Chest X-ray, PA view. Patient: 52 years old, sex F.
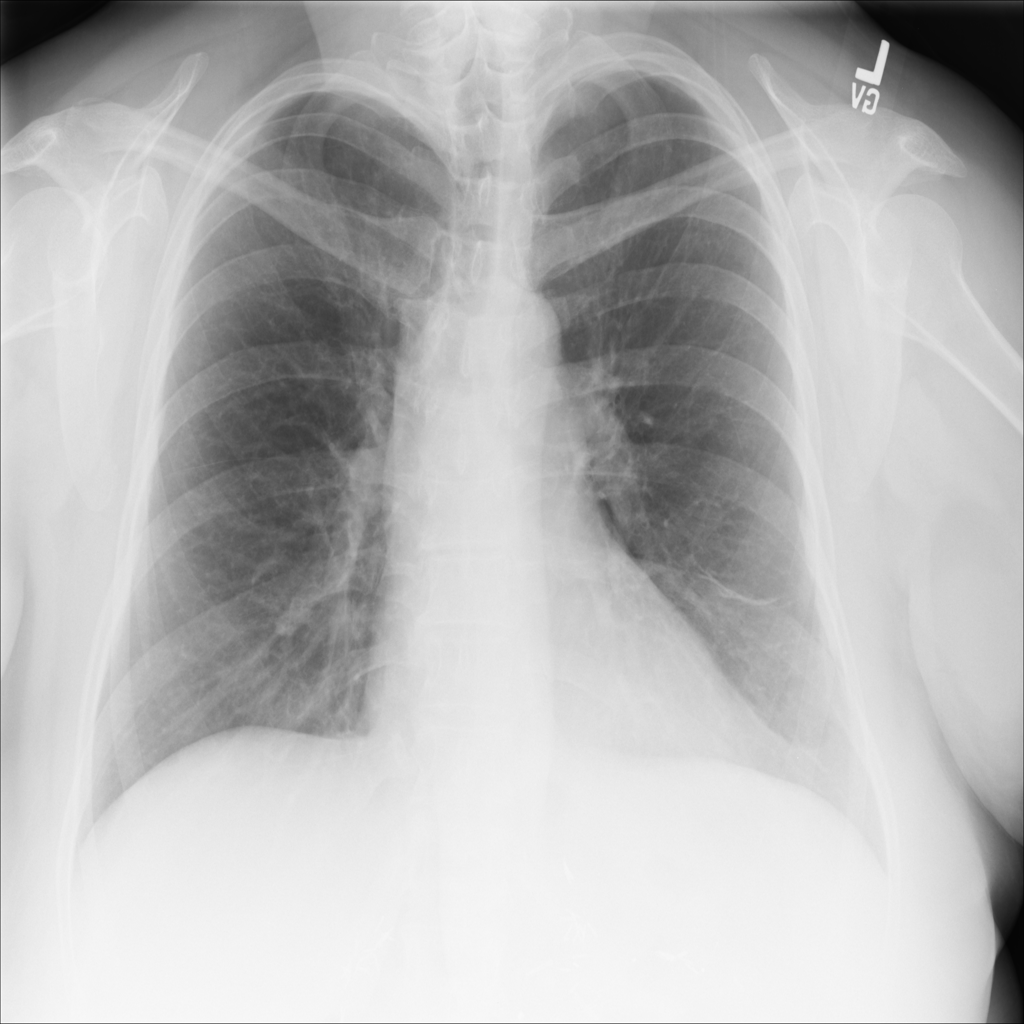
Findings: Atelectasis